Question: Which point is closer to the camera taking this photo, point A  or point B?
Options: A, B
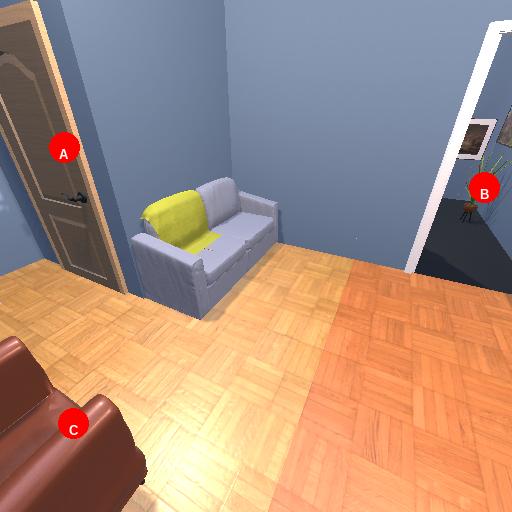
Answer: A